Chest X-ray. View position: AP
Patient age: 50
Patient sex: M
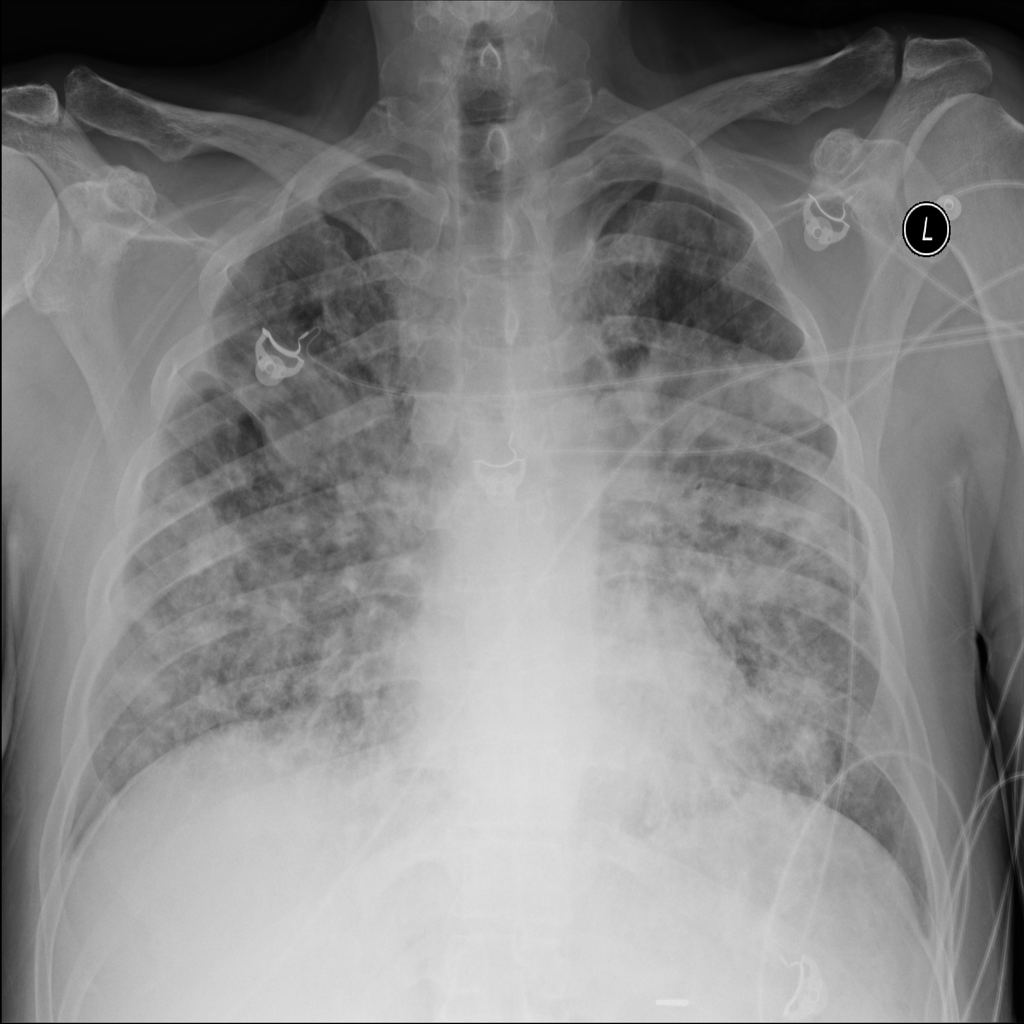
Finding: Pneumothorax